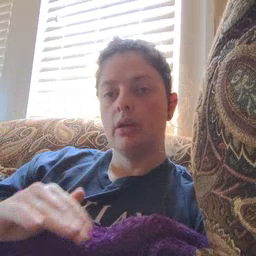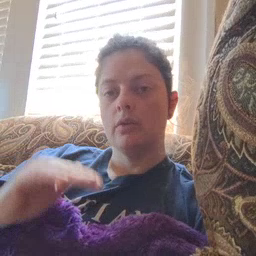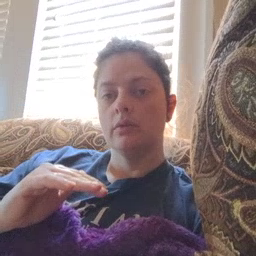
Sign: child